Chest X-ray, PA view. Patient: 41 years old, sex M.
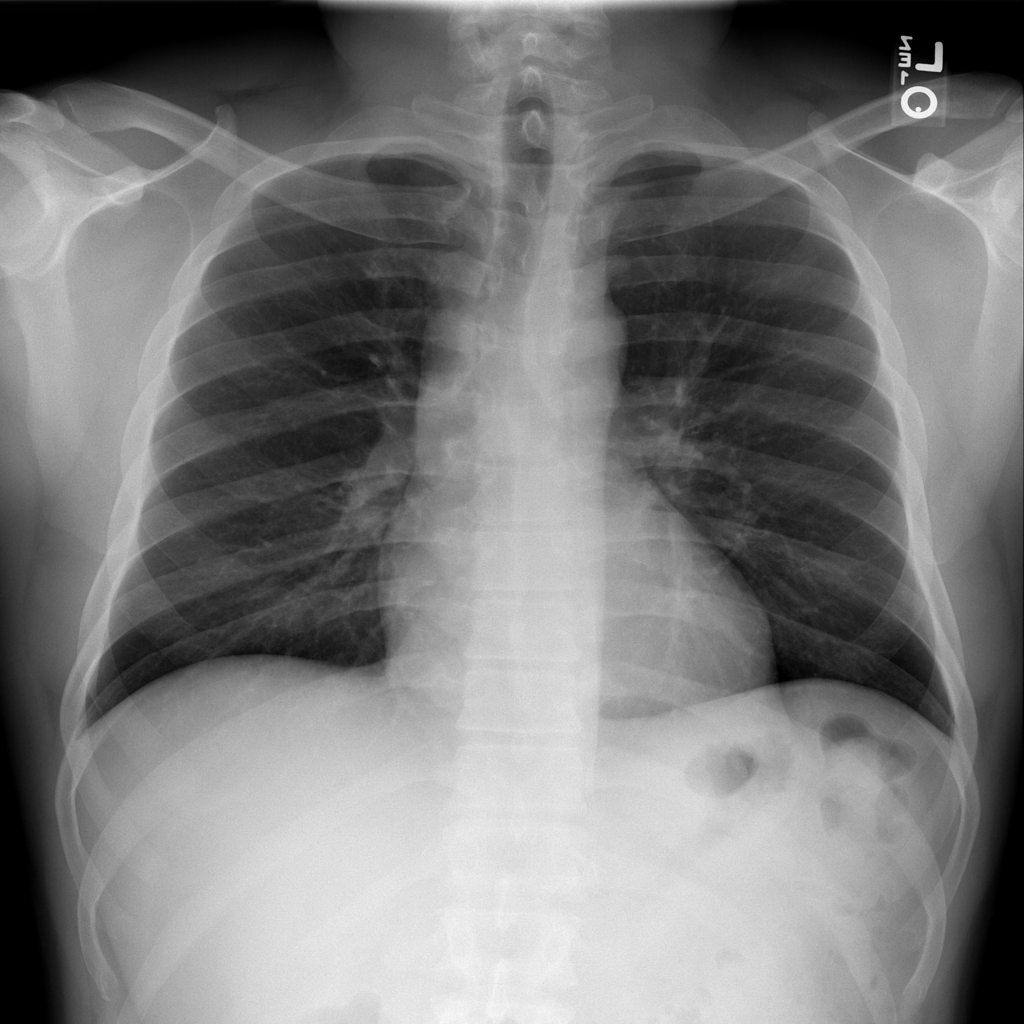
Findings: No Finding